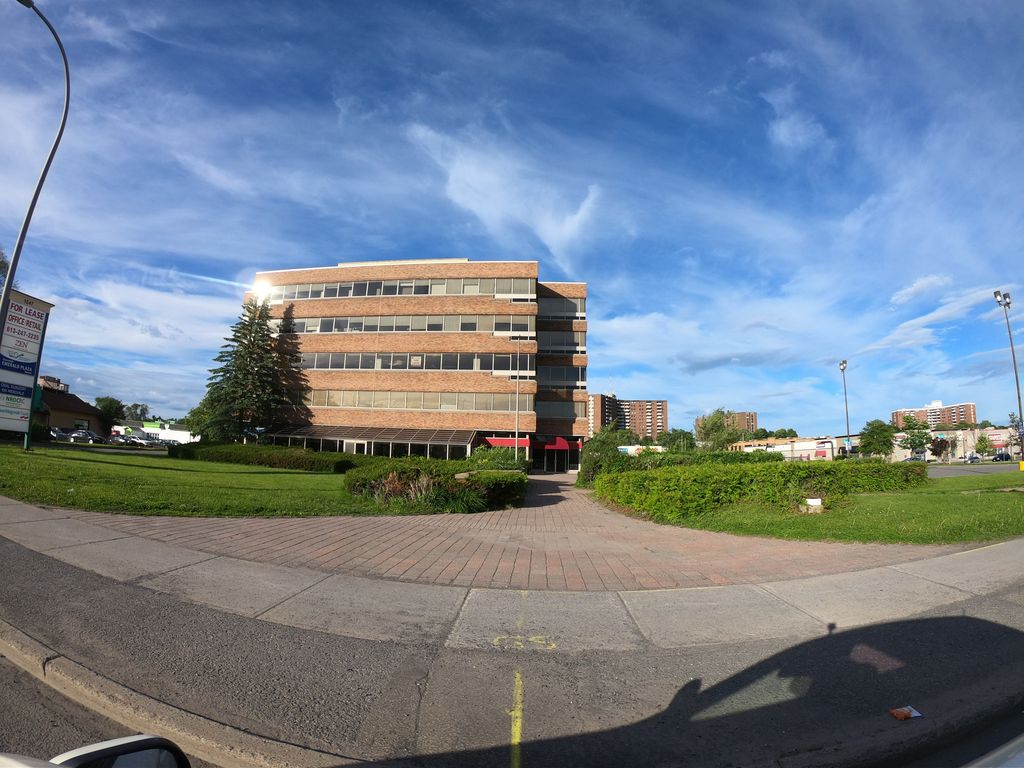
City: ottawa-gatineau